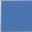
Piece: xx